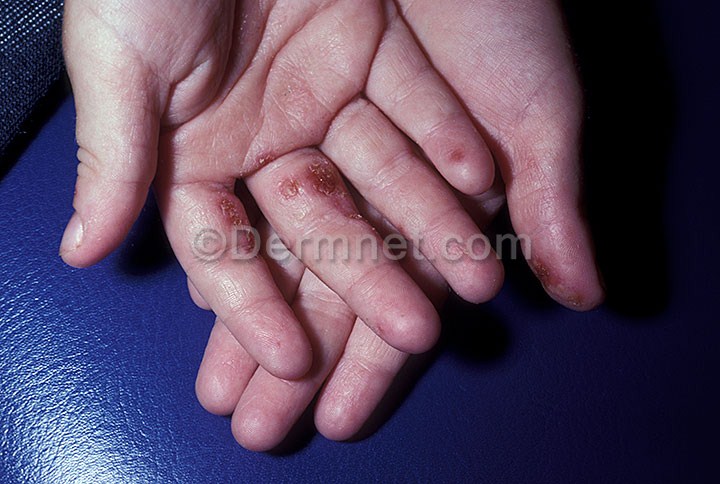
Disease: Systemic Disease